Question: This is a diagram of a Rubik's Cube. Given an initial state (above), you can perform the standard 18 operations to find the minimum number of moves required to get the Rubik's Cube to the given state (below). We disregard isomorphism; we only ensure that the transformation is valid within the current view.
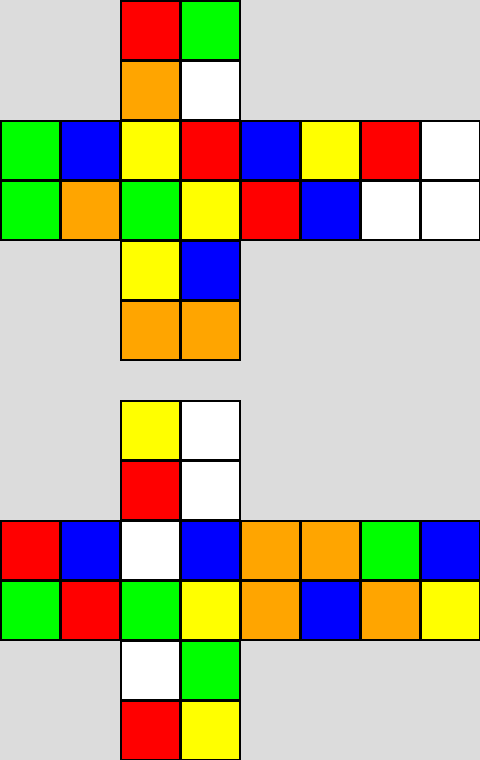
Answer: 4